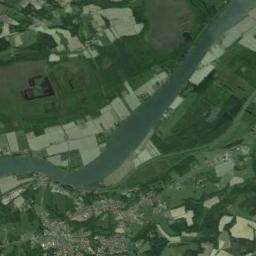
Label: river